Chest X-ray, AP view. Patient: 16 years old, sex M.
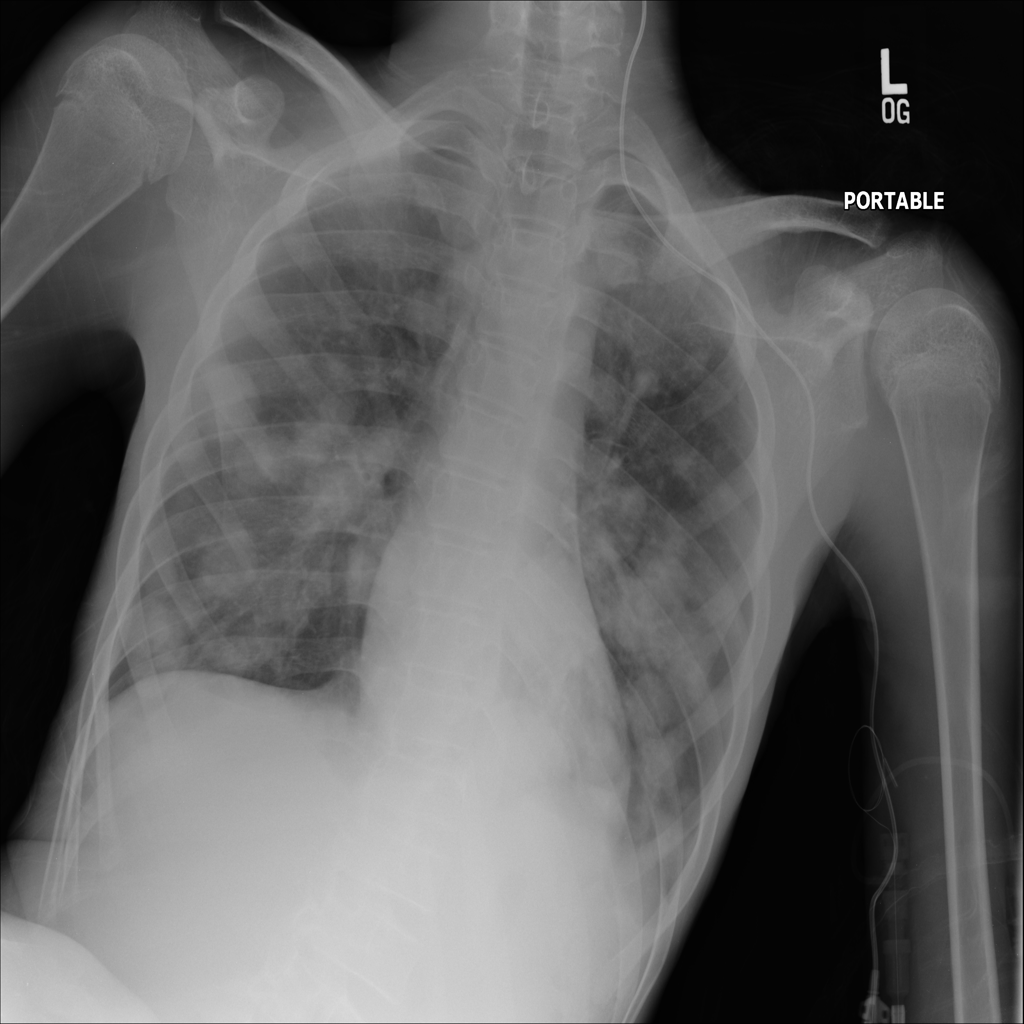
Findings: Effusion, Mass